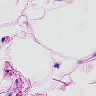
Metastatic tissue present: no